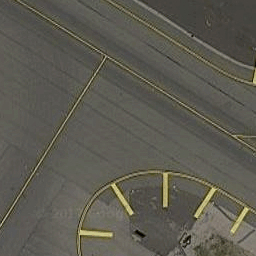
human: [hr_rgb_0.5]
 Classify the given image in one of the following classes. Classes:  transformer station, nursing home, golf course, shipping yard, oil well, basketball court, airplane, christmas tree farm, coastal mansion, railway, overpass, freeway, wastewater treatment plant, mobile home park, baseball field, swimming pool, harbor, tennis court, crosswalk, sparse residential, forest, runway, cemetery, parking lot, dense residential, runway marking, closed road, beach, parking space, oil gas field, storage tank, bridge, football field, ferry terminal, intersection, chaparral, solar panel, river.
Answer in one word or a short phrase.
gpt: runway marking